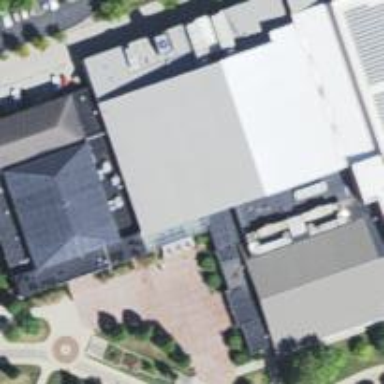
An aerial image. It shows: University building with sports hall.